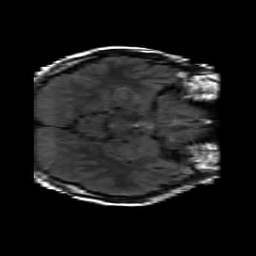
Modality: FLAIR
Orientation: axial
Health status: ill
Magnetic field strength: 3 T